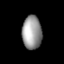
Tissue: lung
Cell type: Smooth muscle cells
Senescence score: 0.7018
Nuclear area (px): 640
Mean DAPI intensity: 153.667